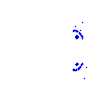
Particle: kaon